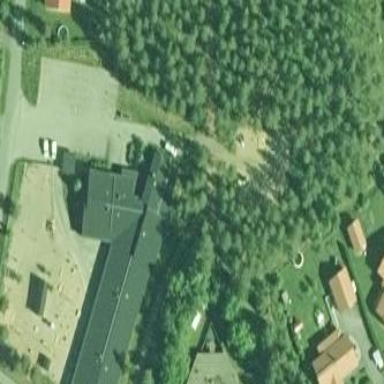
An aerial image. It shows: Kindergarten.